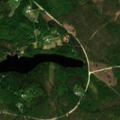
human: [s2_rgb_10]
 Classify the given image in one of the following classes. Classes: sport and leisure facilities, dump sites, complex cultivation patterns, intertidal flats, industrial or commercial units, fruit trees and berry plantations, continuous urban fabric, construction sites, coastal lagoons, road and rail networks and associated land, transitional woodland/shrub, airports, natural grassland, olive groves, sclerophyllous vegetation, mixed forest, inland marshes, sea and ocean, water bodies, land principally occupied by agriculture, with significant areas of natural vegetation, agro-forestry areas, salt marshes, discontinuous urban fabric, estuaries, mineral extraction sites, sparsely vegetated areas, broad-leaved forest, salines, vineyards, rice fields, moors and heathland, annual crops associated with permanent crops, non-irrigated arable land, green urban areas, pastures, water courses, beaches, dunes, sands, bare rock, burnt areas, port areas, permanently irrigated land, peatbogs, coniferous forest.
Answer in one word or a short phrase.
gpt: broad-leaved forest, coniferous forest, mixed forest, transitional woodland/shrub